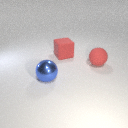
large red rubber sphere behind large blue metal sphere